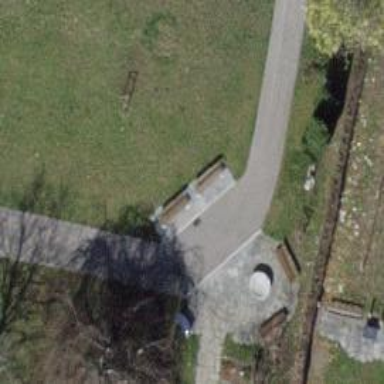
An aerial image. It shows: Bench for seating.